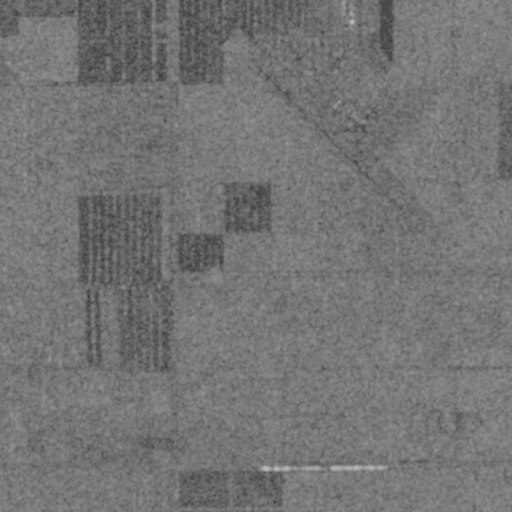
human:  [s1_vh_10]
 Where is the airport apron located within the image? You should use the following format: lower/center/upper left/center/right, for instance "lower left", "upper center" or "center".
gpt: The airport apron is located in the upper right of the image.
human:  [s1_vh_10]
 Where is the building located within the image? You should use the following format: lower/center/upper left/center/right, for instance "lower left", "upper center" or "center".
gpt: The building is located in the upper right of the image.
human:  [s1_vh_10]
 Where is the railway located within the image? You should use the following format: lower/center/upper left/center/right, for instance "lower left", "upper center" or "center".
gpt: The railway is located in the lower of the image.
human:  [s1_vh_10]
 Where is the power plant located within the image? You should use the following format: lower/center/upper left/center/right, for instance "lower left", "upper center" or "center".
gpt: There is no power plant in the image.

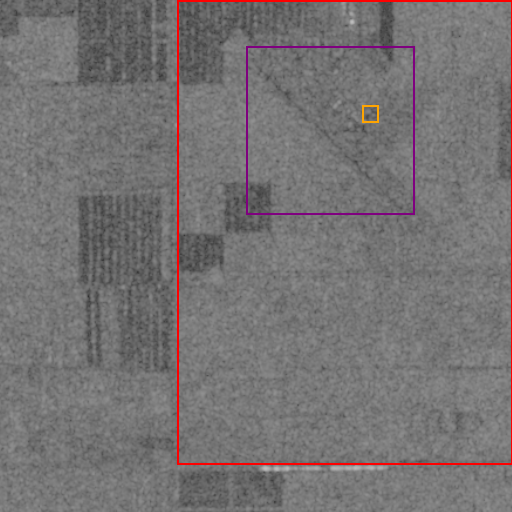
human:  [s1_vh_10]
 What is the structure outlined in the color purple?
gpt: The structure outlined in purple is an airport.
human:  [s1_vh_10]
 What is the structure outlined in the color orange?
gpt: The structure outlined in orange is an airport apron.
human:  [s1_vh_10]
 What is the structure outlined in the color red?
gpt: The structure outlined in red is a crop field.
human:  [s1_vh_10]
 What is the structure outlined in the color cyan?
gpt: There is no cyan outline.